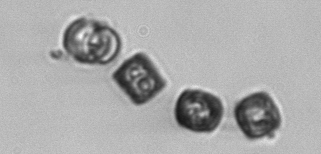
Label: Thalassiosira